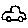
Label: car